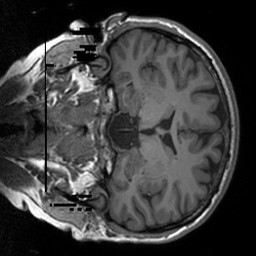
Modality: T1w
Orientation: coronal
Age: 21
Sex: female
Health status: healthy
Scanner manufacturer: siemens
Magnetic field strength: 3 T
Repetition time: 1.9 s
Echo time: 0.00252 s